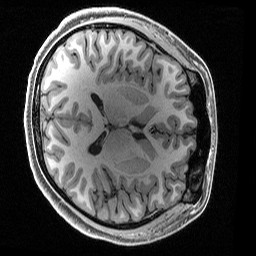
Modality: T1w
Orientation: axial
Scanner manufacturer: siemens
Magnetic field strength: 3 T
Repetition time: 2.5 s
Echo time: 0.0029 s